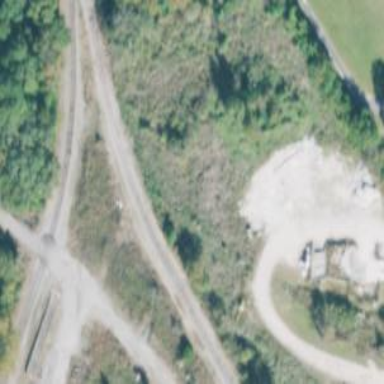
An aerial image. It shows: Disused railway spur.